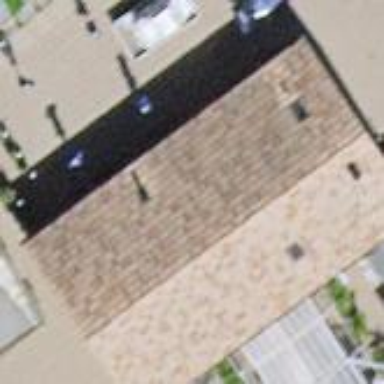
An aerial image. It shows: Restaurant building.